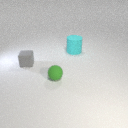
small gray rubber cube to the left of small green rubber sphere